Brain MRI, t2w sequence, axial 2D slice.
Patient: age 43, sex M, weight 95 kg, height 1.95 m
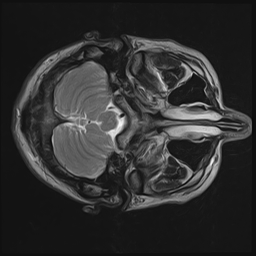